Question: I am using Millennial Media SDK and writing a Cordova/PhoneGap plugin for mMedia Ad, it works pretty well on iOS and video Ad, but I have some trouble when using banner AD on Android.
If I insert the MMAdView as brother view of Cordova WebView (docking at top or bottom), the banner Ad always display a full screen white space, which covers the WebView.
When I write log to check the size of MMAdView with 'getWidth()' or 'getMeasuredWidth()', it always return 0 or 1 instead of the actual size!
It's quite similar to this question, the difference is I am using pure java code instead of XML layout file.
<URL>
See the screenshot:

Here is the code:
'''
adView = new MMAdView(cordova.getActivity());
adView.setApid( bannerAdId );
adView.setId(MMSDK.getDefaultAdId());
width = BANNER_AD_WIDTH;
height = BANNER_AD_HEIGHT;
//Finds an ad that best fits a users device.
if(canFit(MED_BANNER_WIDTH)) {
width = MED_BANNER_WIDTH;
height = MED_BANNER_HEIGHT;
} else if(canFit(IAB_LEADERBOARD_WIDTH)) {
width = IAB_LEADERBOARD_WIDTH;
height = IAB_LEADERBOARD_HEIGHT;
}
adView.setWidth(width);
adView.setHeight(height);
adView.setListener(new BannerListener());
adView.getAd();
ViewGroup parentView = (ViewGroup) webView.getParent();
if(argPos <= TOP_RIGHT) {
parentView.addView(adView, 0);
} else {
parentView.addView(adView);
}
'''
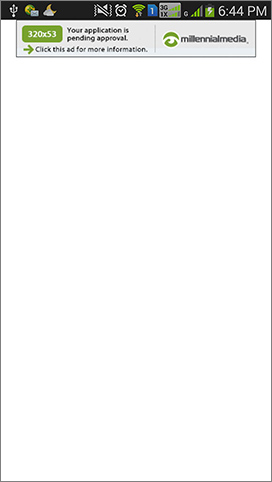
Answer: After study, I find the solution by myself.
First, create the banner view and set logic adWidth and adHeight:
'''
//Constants for tablet sized ads (728x90)
private static final int IAB_LEADERBOARD_WIDTH = 728;
private static final int IAB_LEADERBOARD_HEIGHT = 90;
private static final int MED_BANNER_WIDTH = 480;
private static final int MED_BANNER_HEIGHT = 60;
//Constants for phone sized ads (320x50)
private static final int BANNER_AD_WIDTH = 320;
private static final int BANNER_AD_HEIGHT = 50;
MMAdView ad = new MMAdView(getActivity());
ad.setApid( adId );
ad.setMMRequest(new MMRequest());
ad.setId(MMSDK.getDefaultAdId());
ad.setIgnoresDensityScaling(ignoreScaling);
ad.setTransitionType(transitionType);
//Finds an ad that best fits a users device.
if(canFit(MED_BANNER_WIDTH)) {
adWidth = MED_BANNER_WIDTH;
adHeight = MED_BANNER_HEIGHT;
} else if(canFit(IAB_LEADERBOARD_WIDTH)) {
adWidth = IAB_LEADERBOARD_WIDTH;
adHeight = IAB_LEADERBOARD_HEIGHT;
}
ad.setWidth(adWidth);
ad.setHeight(adHeight);
'''
The banner view cannot return proper width and height, it must be calculated from the adWidth and adHeight.
'''
DisplayMetrics metrics = new DisplayMetrics();
getActivity().getWindowManager().getDefaultDisplay().getMetrics(metrics);
float screenDensity = metrics.density;
int adViewWidth = (int) (adWidth * screenDensity);
int adViewHeight = (int) (adHeight * screenDensity);
'''
Then, use the calculated adViewWidth and adViewHeight to set position of the banner view.
'''
adViewLayout = new RelativeLayout(activity);
RelativeLayout.LayoutParams params = new RelativeLayout.LayoutParams(
RelativeLayout.LayoutParams.MATCH_PARENT,
RelativeLayout.LayoutParams.MATCH_PARENT);
ViewGroup rootView = (ViewGroup) getView().getRootView();
rootView.addView(adViewLayout, params);
adViewLayout.bringToFront();
Log.d(LOGTAG, String.format("show banner: (%d,%d), (%d x %d)", x,y,bw,bh));
RelativeLayout.LayoutParams params = new RelativeLayout.LayoutParams(bw, bh);
params.leftMargin = x;
params.topMargin = y;
adViewLayout.addView(adView, params);
'''
Now it works, see screenshot.